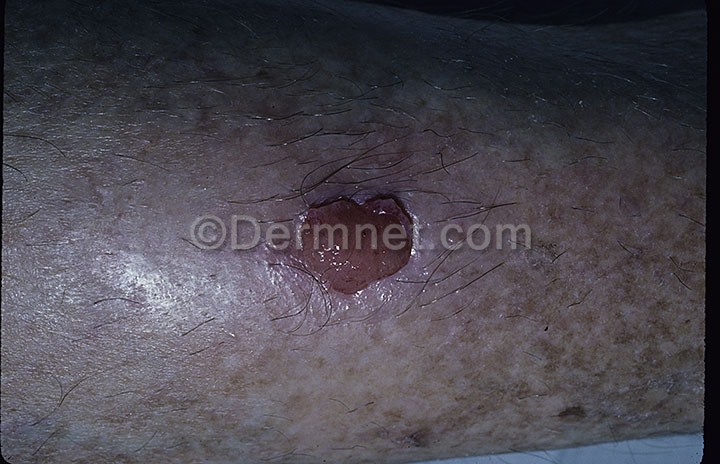
Disease: Actinic Keratosis Basal Cell Carcinoma and other Malignant Lesions